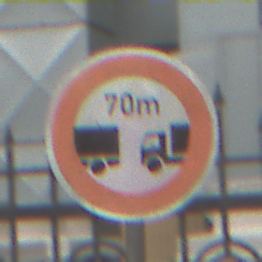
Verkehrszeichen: VerbotUnterschreitenMindestabstand
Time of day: MorningAfternoon
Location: Outdoor (Urban)
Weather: Overcast
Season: NotSpecified
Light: Natural